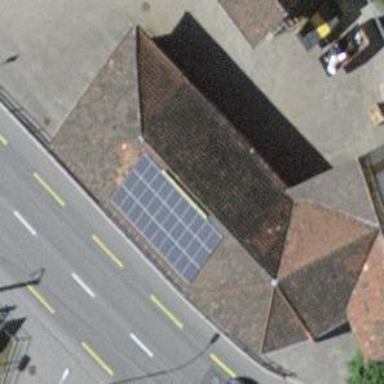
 consisting of solar photovoltaic panels."